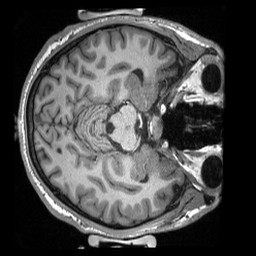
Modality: T1w
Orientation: axial
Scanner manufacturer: siemens
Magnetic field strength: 3 T
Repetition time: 2.3 s
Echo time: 0.00308 s